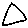
Label: triangle